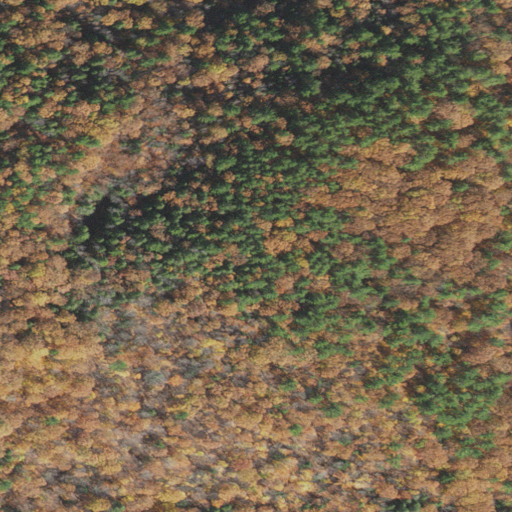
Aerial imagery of mountain in New Hampshire named Taunton Hill containing mixed forest, deciduous forest, and evergreen forest